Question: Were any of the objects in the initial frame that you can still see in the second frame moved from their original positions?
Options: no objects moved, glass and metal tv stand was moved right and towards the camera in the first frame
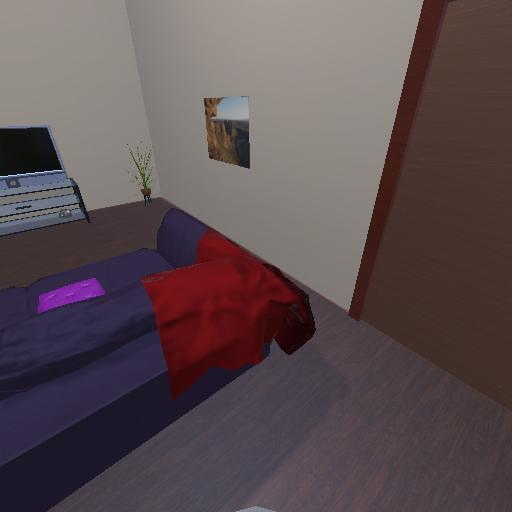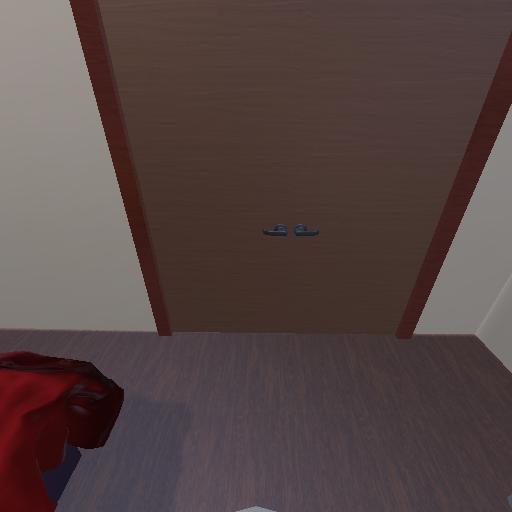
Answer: no objects moved